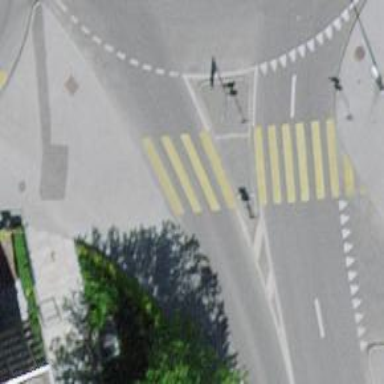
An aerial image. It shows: Kerb barrier.